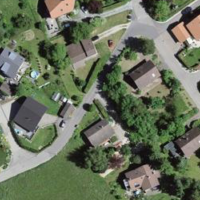
EUNIS habitat code: 55
Species observed at this site:
Juglans regia